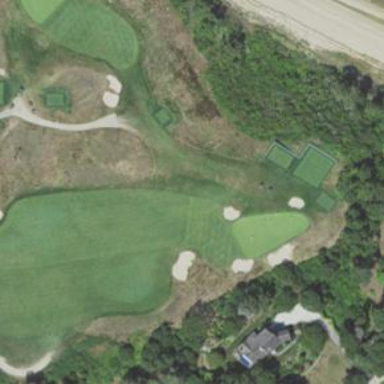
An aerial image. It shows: Area with grass used as rough in golf course.